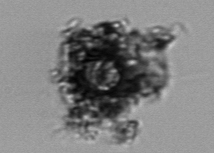
Label: Thalassiosira_TAG_external_detritus